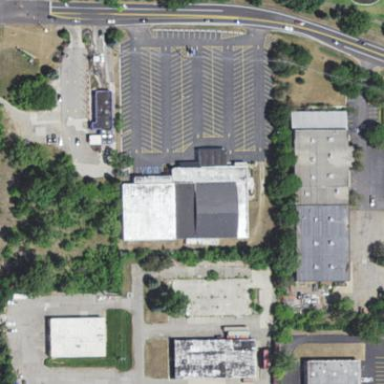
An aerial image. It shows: Building housing bowling alley.